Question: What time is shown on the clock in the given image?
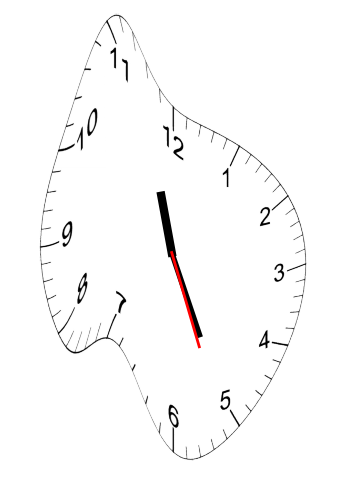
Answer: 11:25:26